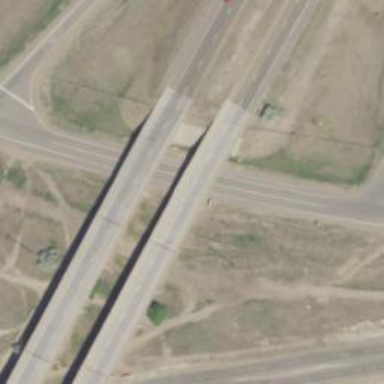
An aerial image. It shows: Viaduct bridge on motorway.